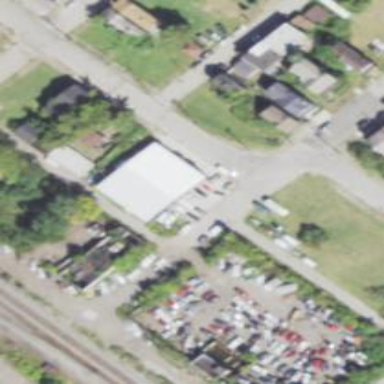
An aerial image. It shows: Alleyway designated as service road.